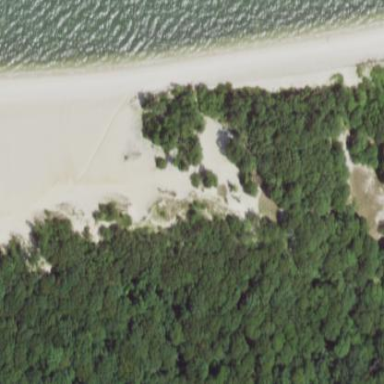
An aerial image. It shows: Beautiful beach with natural surroundings.